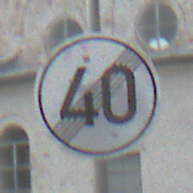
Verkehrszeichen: EndeGeschwindigkeit40
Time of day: MorningAfternoon
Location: Outdoor (Nature)
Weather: PartlyCloudy
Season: Autumn
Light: Natural